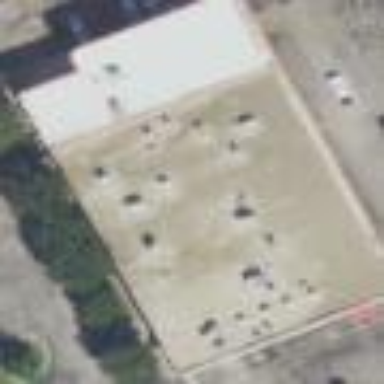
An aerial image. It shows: Retail building.